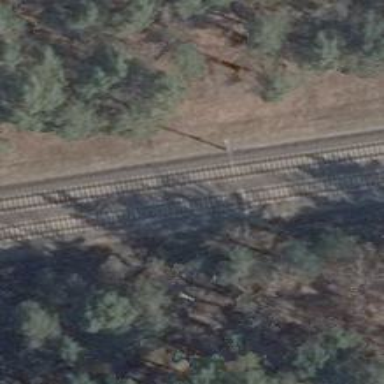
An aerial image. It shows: Railway with electrified contact lines.